Question: I was able to install the rails forum engine Forem:
> <URL>
I am also using Devise for authentication. When I went to access it at 'http:/localhost:3000/forums', I got this error message.

Does anyone know what I might be doing wrong?
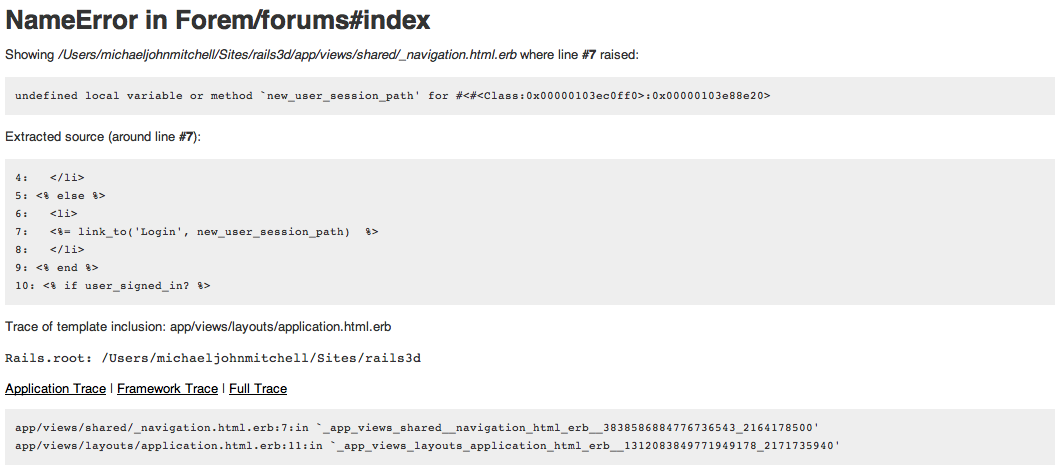
Answer: This error does indeed seem to because you're missing the 'main_app' before the links. Your 'new_user_session_path' should be 'main_app.new_user_session_path'.
This is because the partial is being used by the engine (by way of the application layout), and so it doesn't see 'new_user_session_path' helper within the context of the , because it's only available in the application.
So yeah, just put 'main_app.' before those routes and it should fix it.